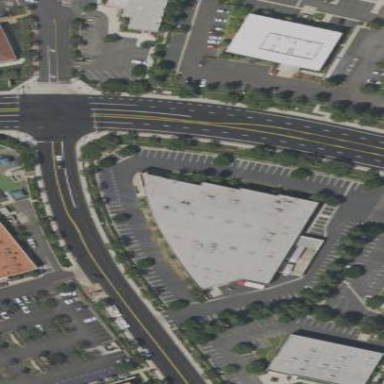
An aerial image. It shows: Commercial building.